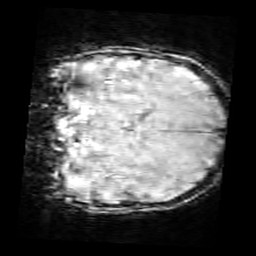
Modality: SWI
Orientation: coronal
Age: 10
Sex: female
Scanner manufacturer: siemens
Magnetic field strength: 3 T
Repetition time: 0.027 s
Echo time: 0.02 s